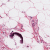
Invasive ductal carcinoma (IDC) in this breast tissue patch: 0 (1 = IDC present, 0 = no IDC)